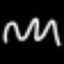
Label: squiggle